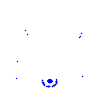
Particle: electron